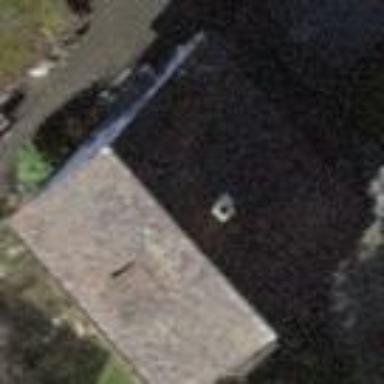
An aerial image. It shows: Residential building with gabled roof covered in rosy brown roof tiles. The roof orientation is across.